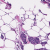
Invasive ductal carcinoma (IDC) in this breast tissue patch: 1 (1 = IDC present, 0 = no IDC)